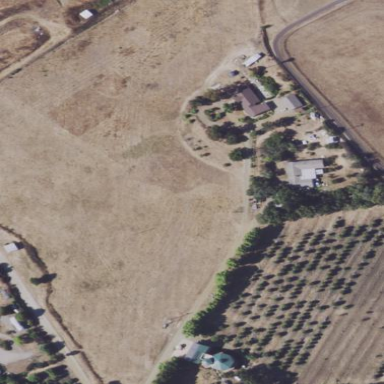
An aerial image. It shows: Orchard.